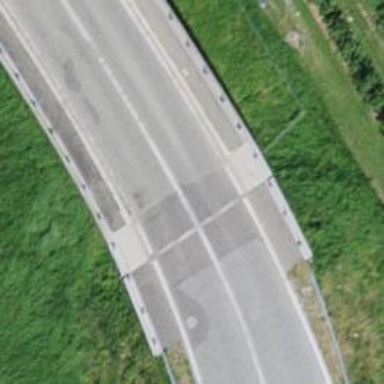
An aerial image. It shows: Tertiary road with asphalt surface crossing bridge. There is cycle lane on the left and sidewalk.